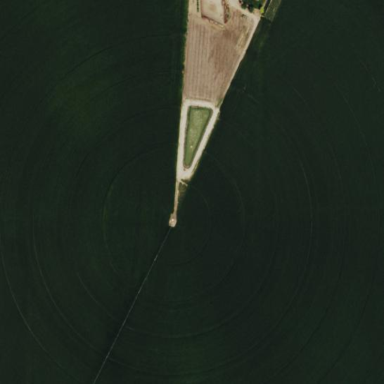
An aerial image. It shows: Farmland with pivot irrigation system.